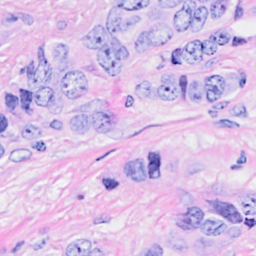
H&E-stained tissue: Breast